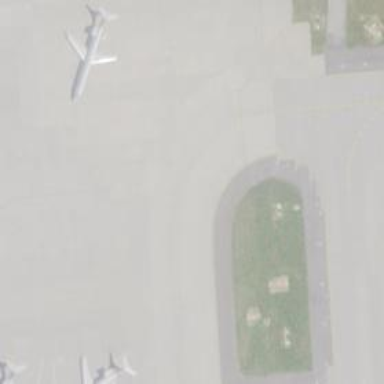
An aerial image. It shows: Image of taxiway at airport.